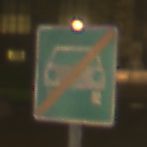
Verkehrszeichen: EndeKraftfahrstrasse
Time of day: Night
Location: Outdoor (Urban)
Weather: Overcast
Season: NotSpecified
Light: Artificial